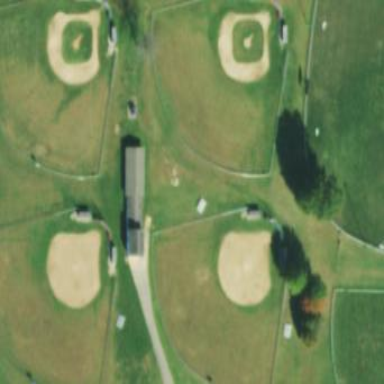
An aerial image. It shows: Baseball pitch for leisure land.